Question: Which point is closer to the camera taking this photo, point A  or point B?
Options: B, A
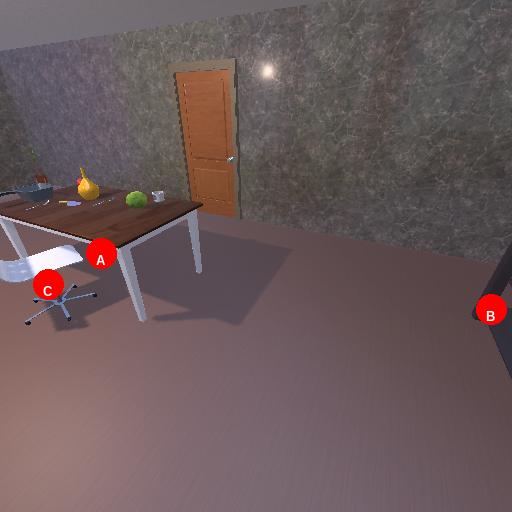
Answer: B